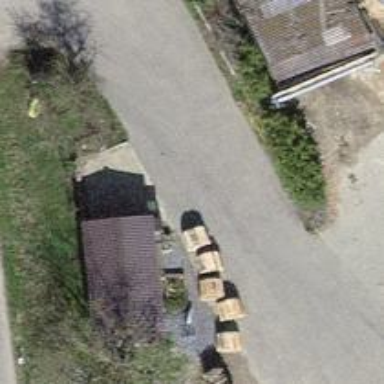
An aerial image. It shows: Farm shop.